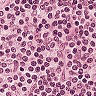
Metastatic tissue present: no